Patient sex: M
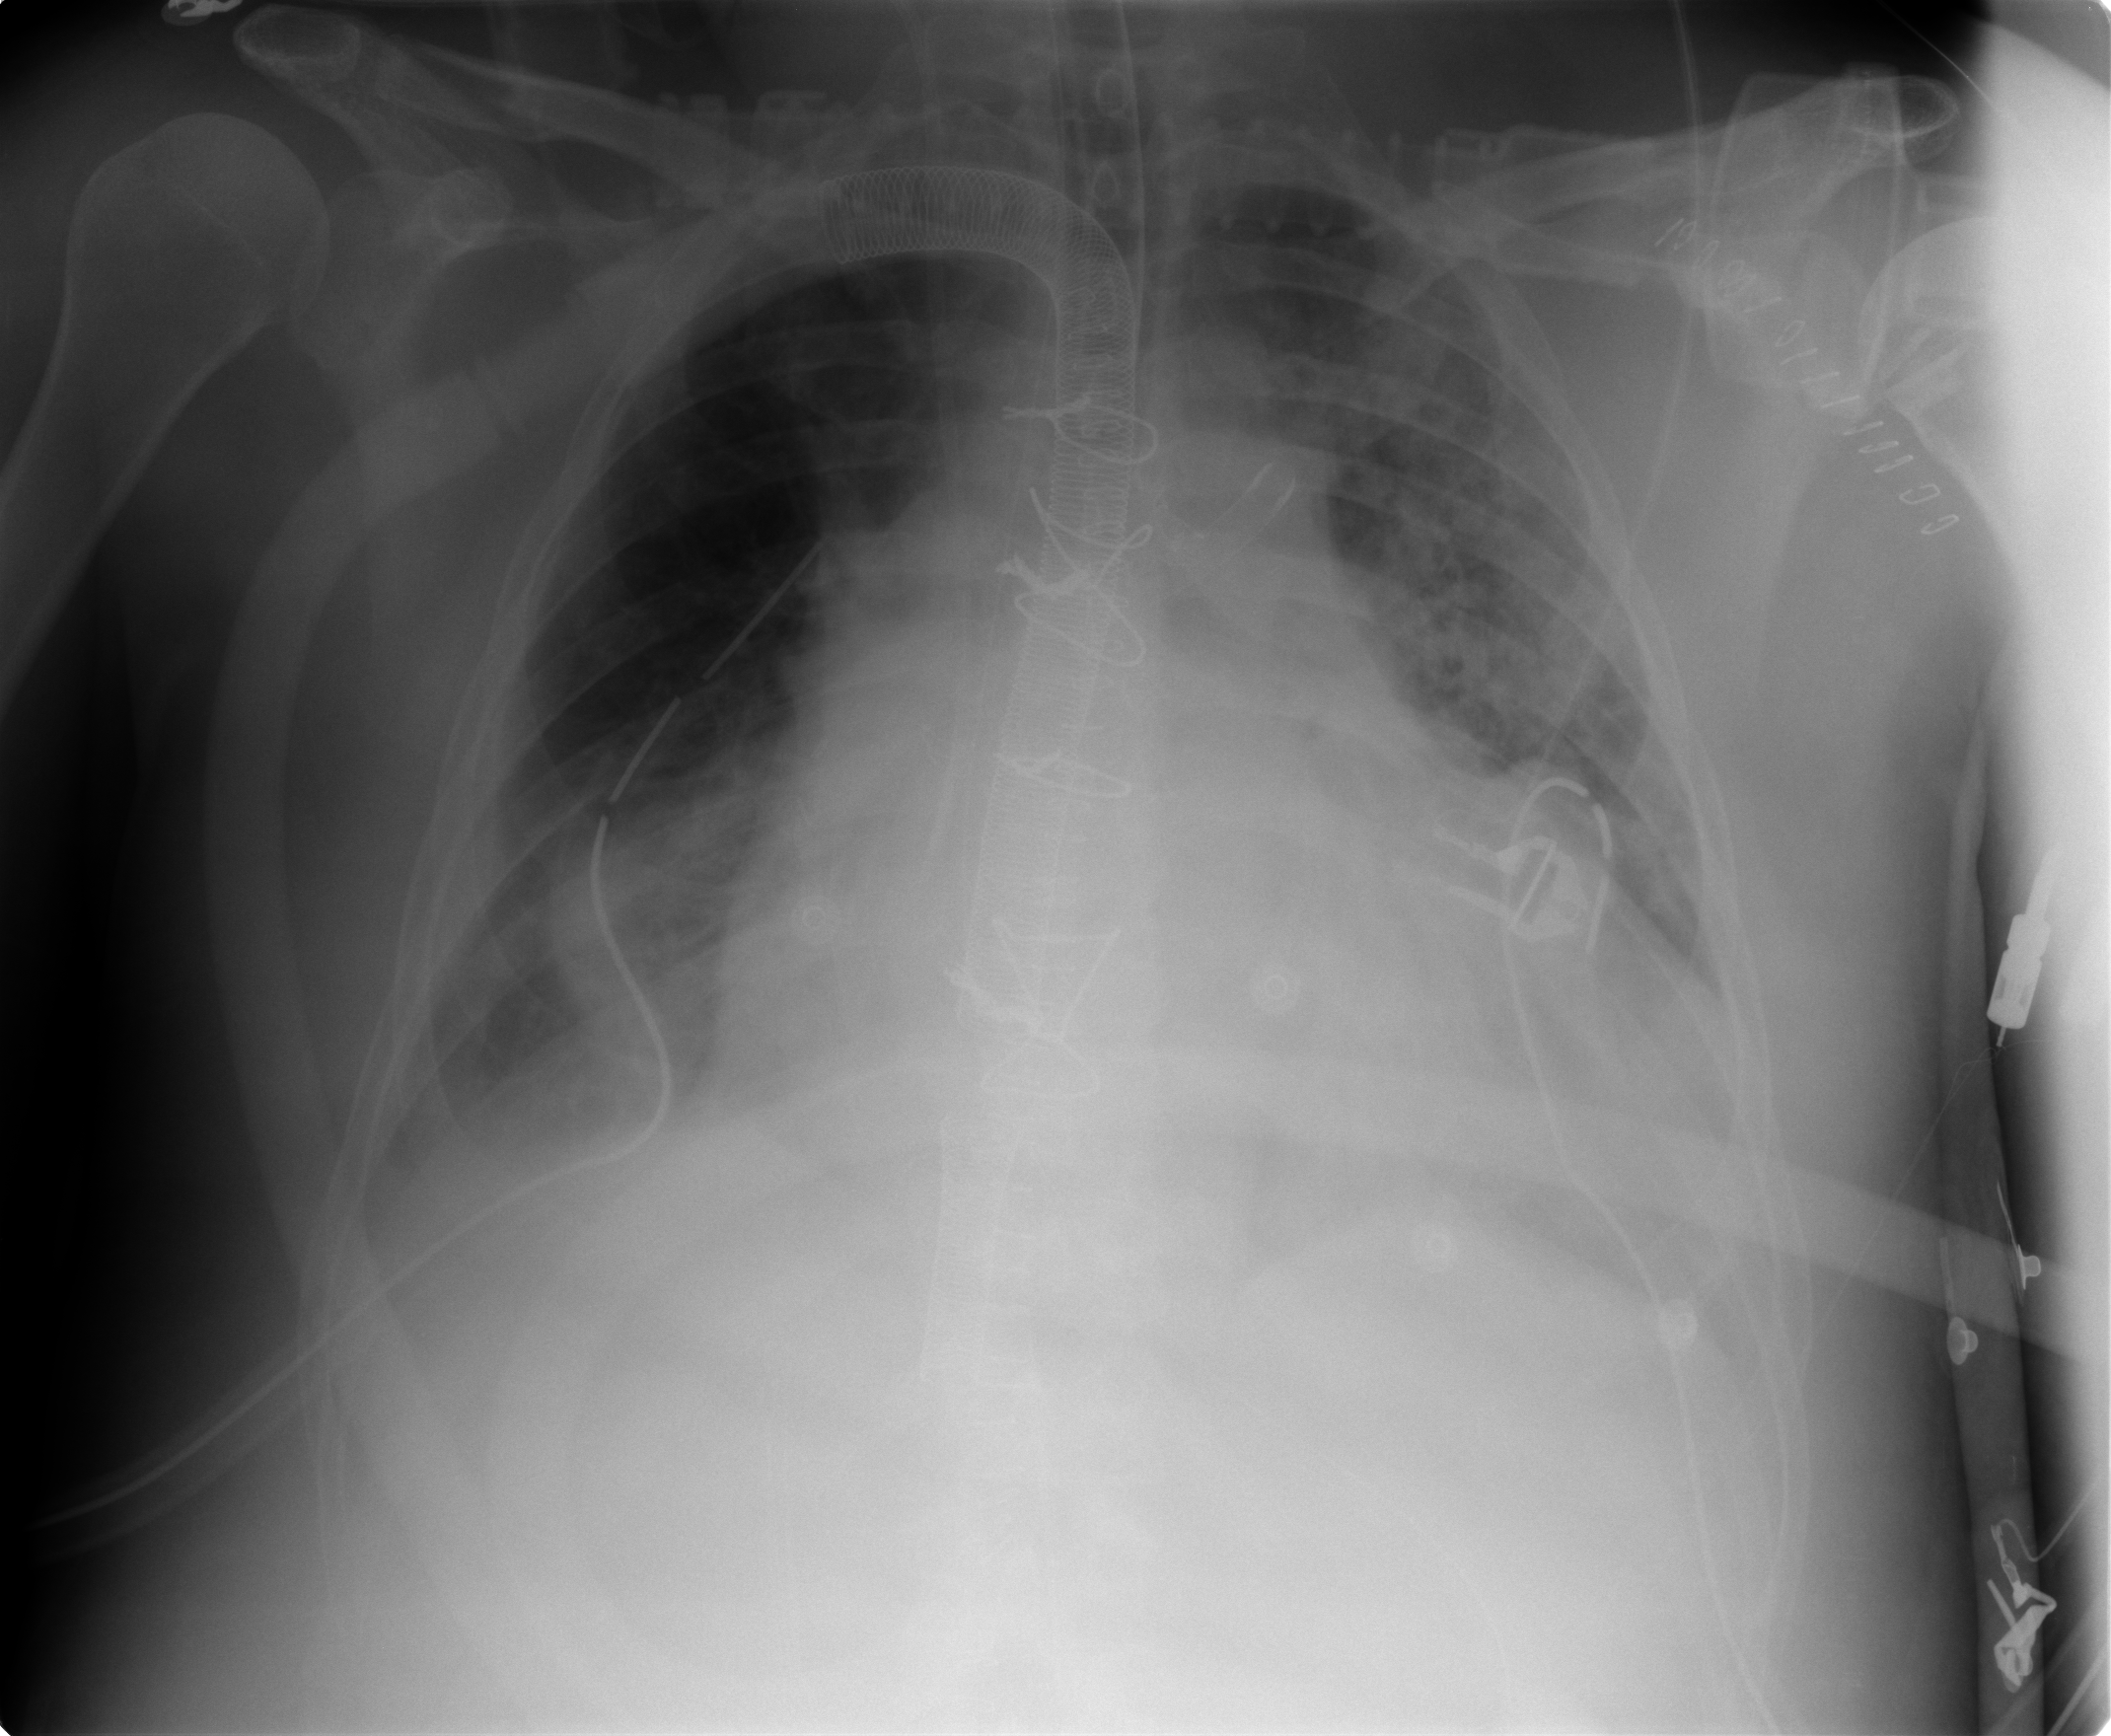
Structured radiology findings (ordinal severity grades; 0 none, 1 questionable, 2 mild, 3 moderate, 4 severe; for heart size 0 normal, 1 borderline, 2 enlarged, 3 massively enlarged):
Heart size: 3
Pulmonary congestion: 2
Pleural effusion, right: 2
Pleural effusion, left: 2
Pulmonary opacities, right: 0
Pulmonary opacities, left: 3
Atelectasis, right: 2
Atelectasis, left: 2